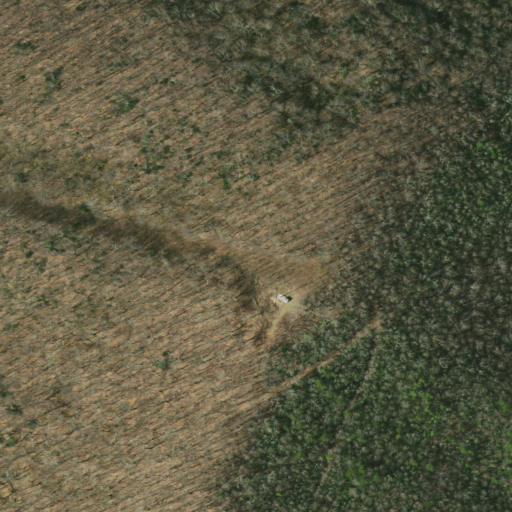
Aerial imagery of mountain in Tennessee named Round Mountain containing deciduous forest, mixed forest, and evergreen forest